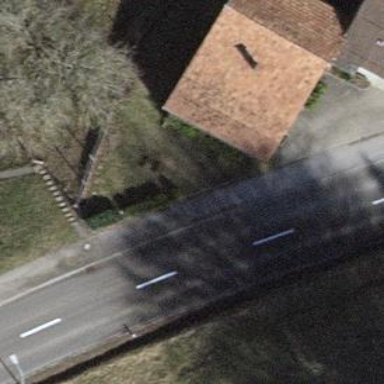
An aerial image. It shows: Garage building.